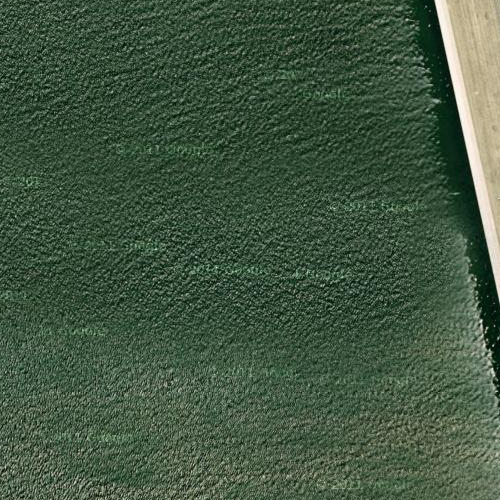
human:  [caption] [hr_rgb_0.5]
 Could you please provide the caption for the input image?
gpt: There are two very small boats on the deep green sparkling sea .

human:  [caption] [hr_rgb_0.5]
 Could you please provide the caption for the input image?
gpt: This is a part of deep green sparkling sea .

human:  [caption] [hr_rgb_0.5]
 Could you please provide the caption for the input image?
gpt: This is a part of deep green sparkling sea with two very small boats on it .

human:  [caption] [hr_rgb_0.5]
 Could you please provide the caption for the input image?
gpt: A part of ocean with deep green waters with two small boats on it .

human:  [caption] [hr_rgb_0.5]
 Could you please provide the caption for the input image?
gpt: Two very small boats are on the deep green sparkling water .